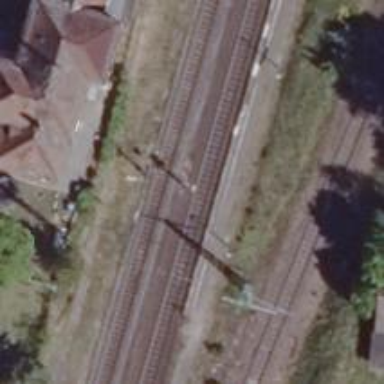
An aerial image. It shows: Railway signal.